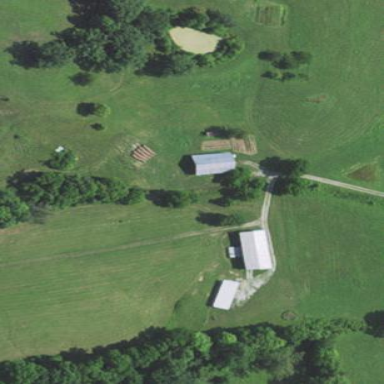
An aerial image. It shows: Farmyard area.